Field crop: tomato
Growth stage: 2
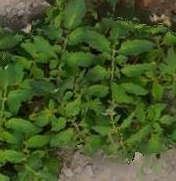
Species: tomato